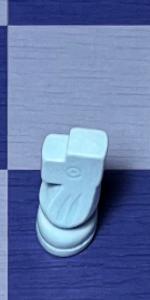
Label: Knight_White